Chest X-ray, PA view. Patient: 25 years old, sex M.
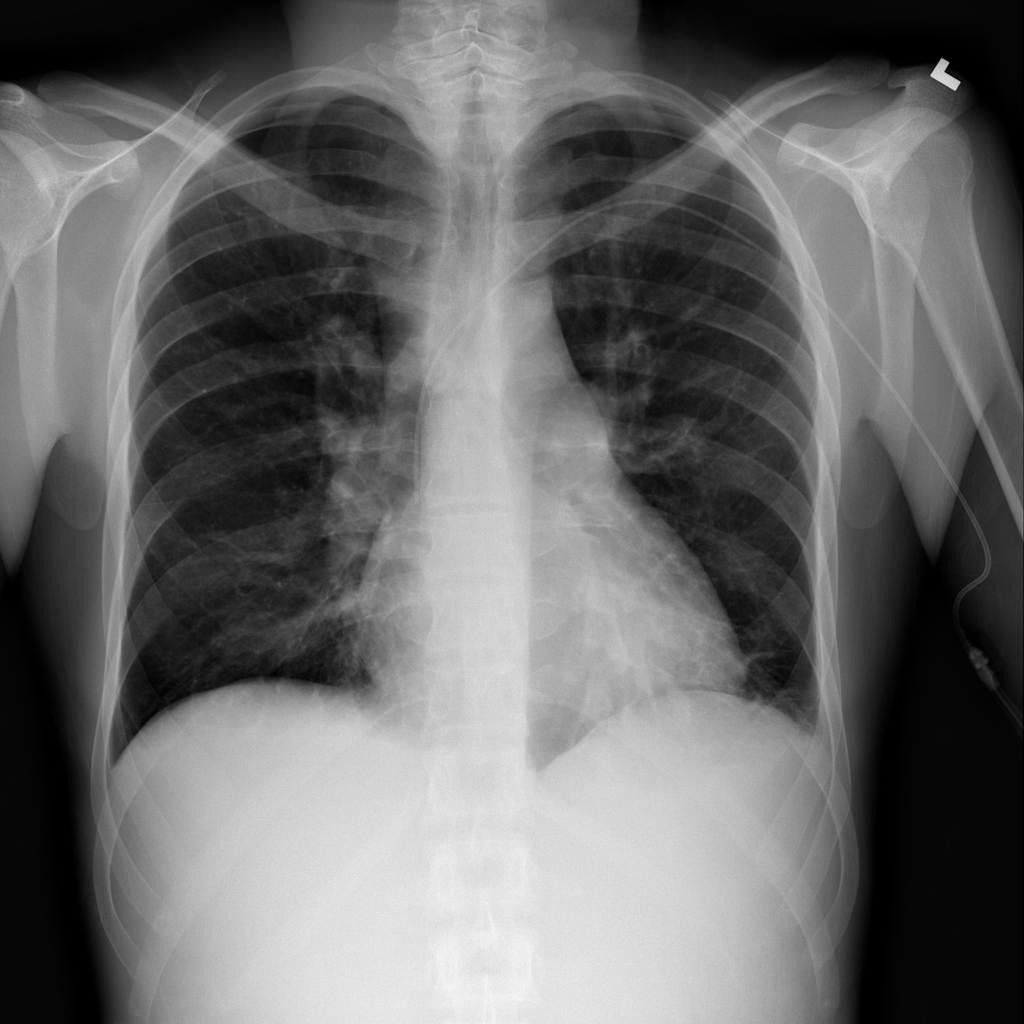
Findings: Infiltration